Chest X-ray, PA view. Patient: 33 years old, sex M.
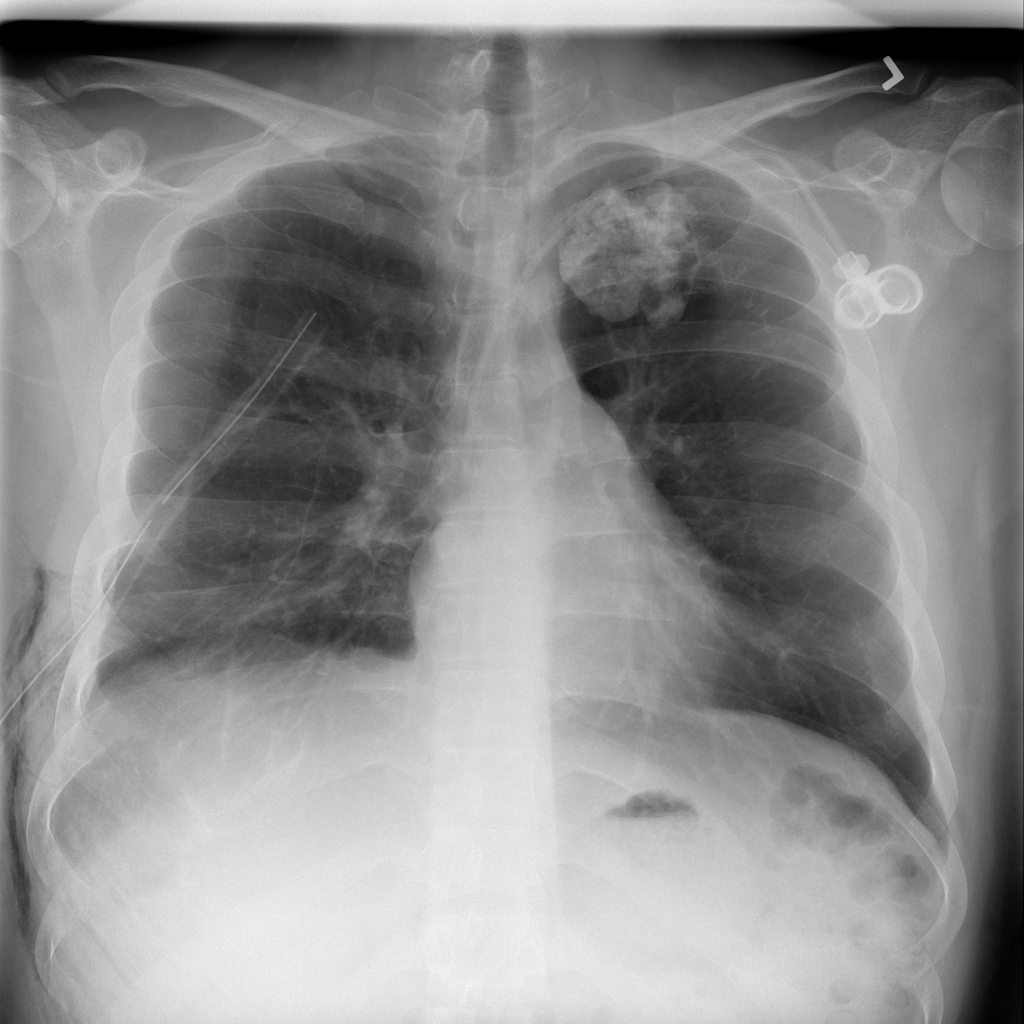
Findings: Emphysema, Mass